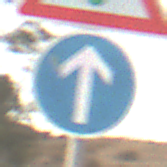
Verkehrszeichen: VorgeschriebeneFahrtrichtungGeradeaus
Zusatzzeichen oben: Lichtzeichenanlage
Umgebung: Outdoor, RoadRail
Tageszeit: SunriseSunset
Wetter: PartlyCloudy
Licht: Natural
Jahreszeit: NotSpecified
Kontrast: LowContrast